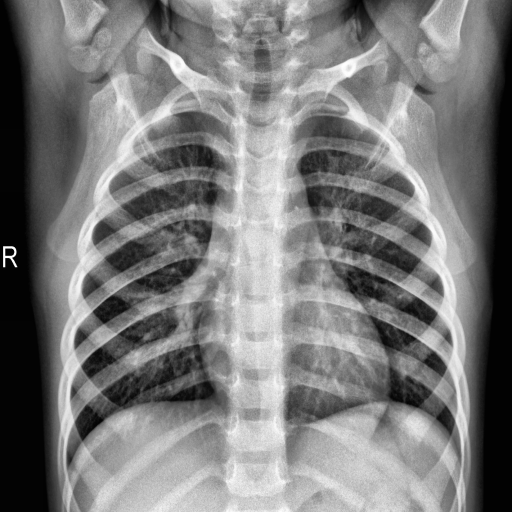
Finding: NORMAL